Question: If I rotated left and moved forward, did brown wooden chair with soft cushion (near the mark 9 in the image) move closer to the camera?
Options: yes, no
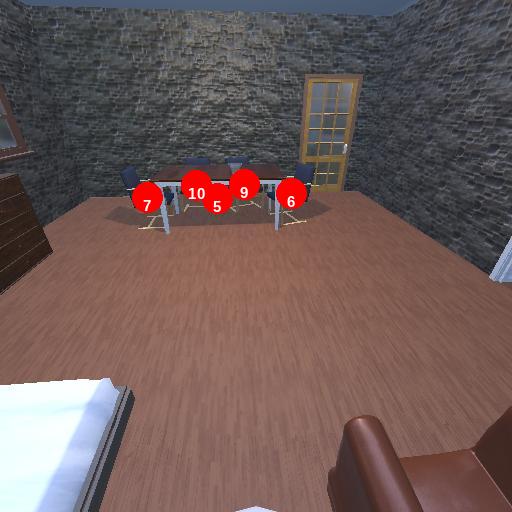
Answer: yes